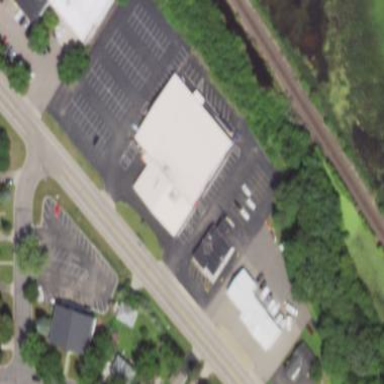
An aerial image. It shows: Building housing bowling alley.